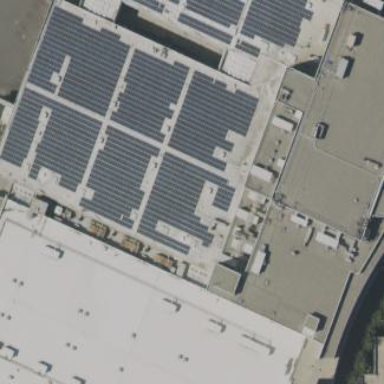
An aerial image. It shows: Solar power generator with photovoltaic panels.